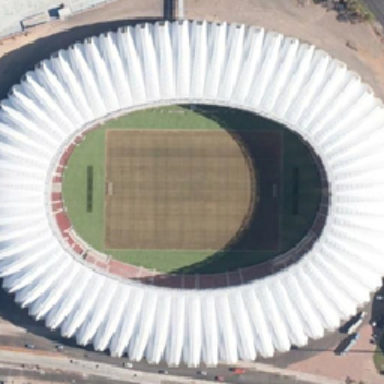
A road with some vehicles is close to a large stadium in the shape of a white circular runway .